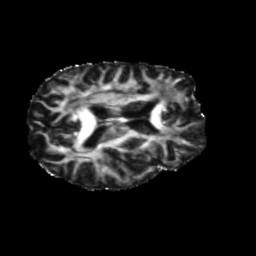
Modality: FA
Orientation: axial
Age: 71
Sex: female
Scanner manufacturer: siemens
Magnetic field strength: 3 T
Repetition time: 5.25 s
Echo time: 0.08 s